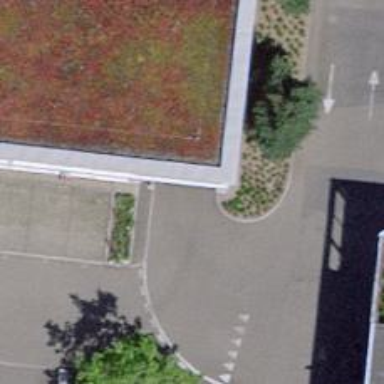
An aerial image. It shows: Parking entrance.